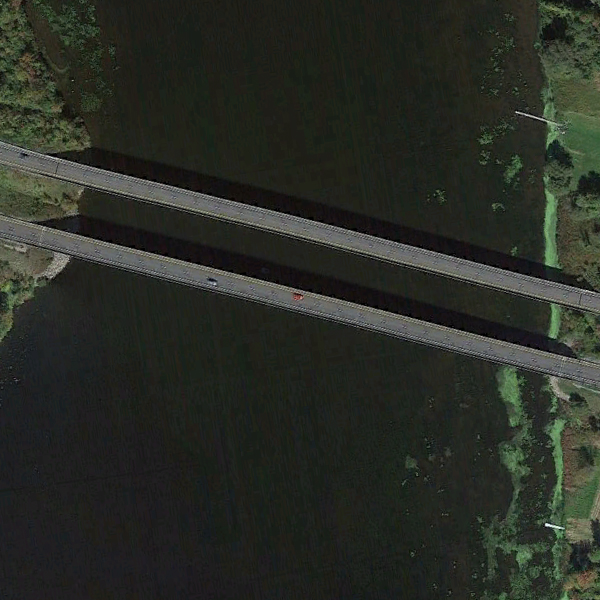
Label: Bridge